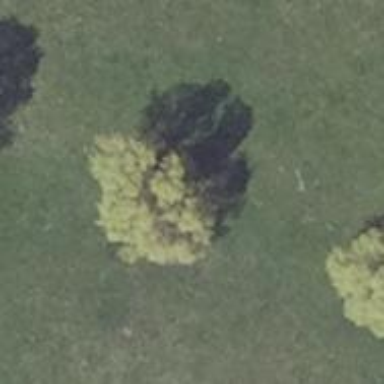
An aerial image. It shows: Deciduous tree with broadleaved leaves.